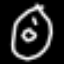
Label: donut